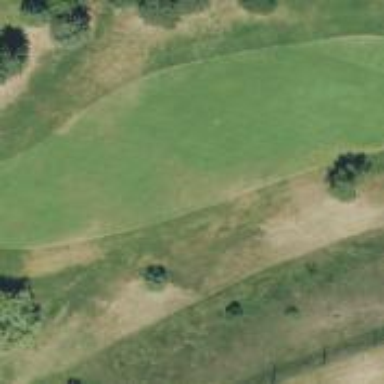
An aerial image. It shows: View of golf hole.